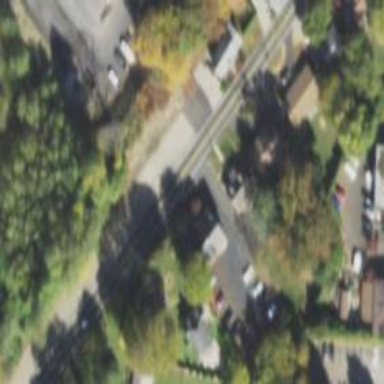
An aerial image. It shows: Service road.